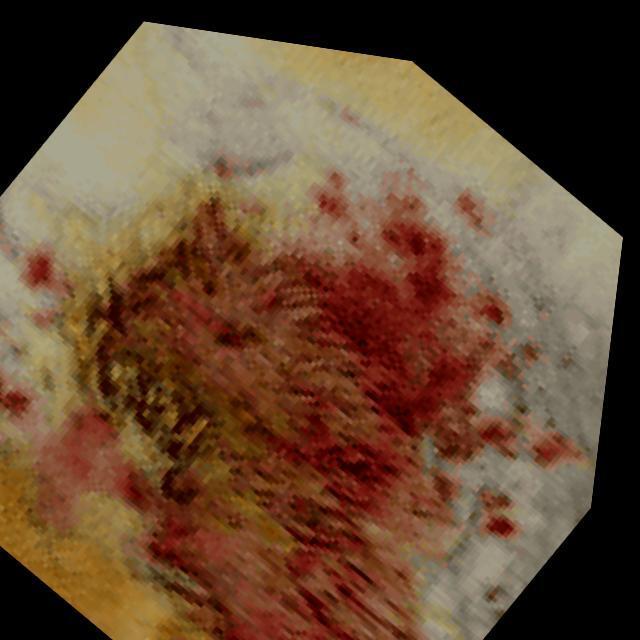
Canine dermatitis — inflammation of the skin presenting with erythema, pruritus, papules, and excoriation. May be allergic, contact, or atopic in origin.